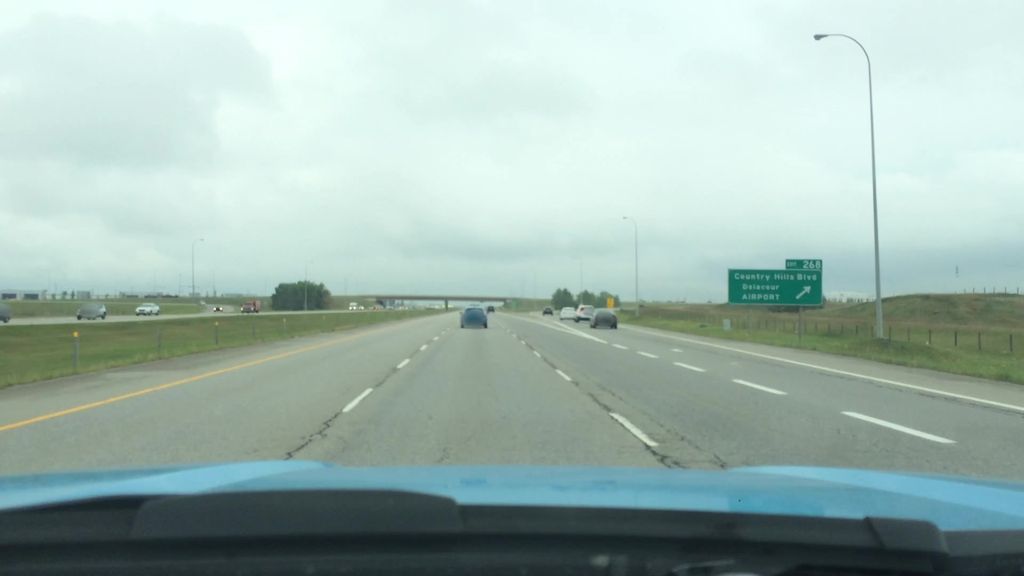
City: calgary